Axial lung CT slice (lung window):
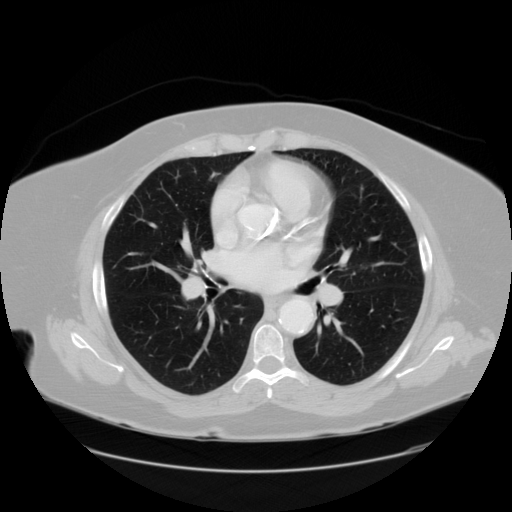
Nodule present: no